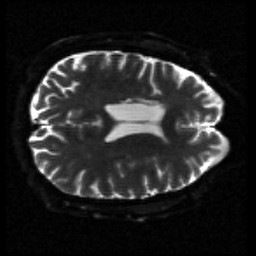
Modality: sbref
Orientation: axial
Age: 47
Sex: male
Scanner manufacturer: siemens
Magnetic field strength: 3 T
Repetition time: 5.25 s
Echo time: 0.08 s